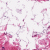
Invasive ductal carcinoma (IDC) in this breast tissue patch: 0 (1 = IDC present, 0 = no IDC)